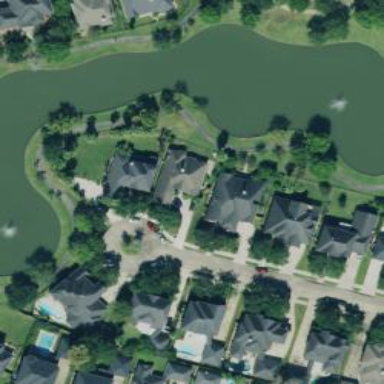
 creating natural and serene environment."